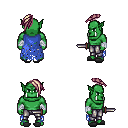
a pixel art fantasy rpg character, male body template, orc, green skin, blue tattered cape, metal pants, white blonde long mohawk hairstyle, white cloth bandages, gray slippers, dagger, four views (front, back, left, right), 2x2 character sprite sheet, small pixel art, hard edges, no anti-aliasing